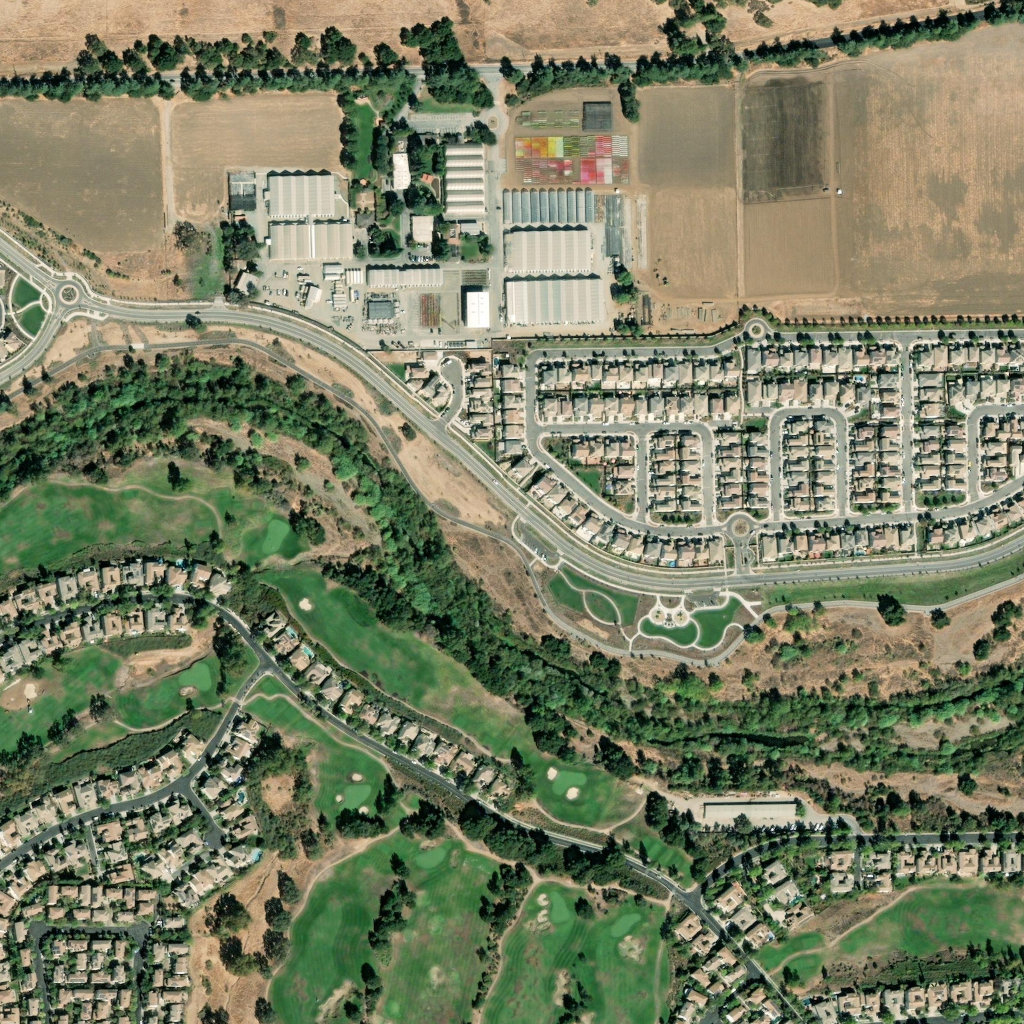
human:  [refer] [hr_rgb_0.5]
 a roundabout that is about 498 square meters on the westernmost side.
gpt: <box>[[5, 27, 8, 30, 0]]</box>

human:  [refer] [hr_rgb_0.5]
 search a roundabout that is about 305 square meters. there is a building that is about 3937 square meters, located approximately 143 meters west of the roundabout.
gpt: <box>[[72, 30, 75, 33, 0]]</box>